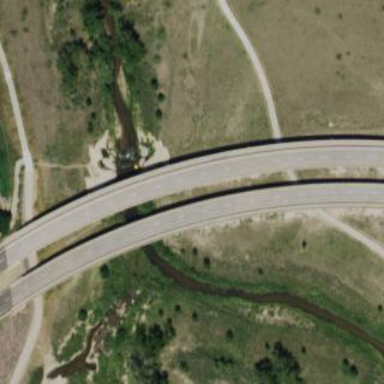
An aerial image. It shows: Man-made bridge.